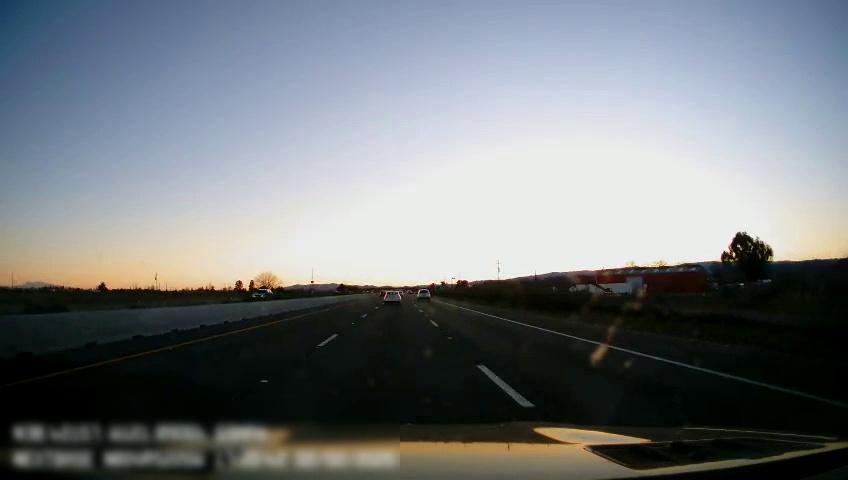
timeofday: Day
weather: Sunny
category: Drivable Space
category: Vehicles | Car
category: Vehicles | SUV
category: Vehicles | Car
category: Lanes | Current Lane
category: Lanes | Current Lane
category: Lanes | Alternate Lane
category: Lanes | Alternate Lane